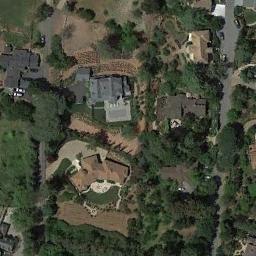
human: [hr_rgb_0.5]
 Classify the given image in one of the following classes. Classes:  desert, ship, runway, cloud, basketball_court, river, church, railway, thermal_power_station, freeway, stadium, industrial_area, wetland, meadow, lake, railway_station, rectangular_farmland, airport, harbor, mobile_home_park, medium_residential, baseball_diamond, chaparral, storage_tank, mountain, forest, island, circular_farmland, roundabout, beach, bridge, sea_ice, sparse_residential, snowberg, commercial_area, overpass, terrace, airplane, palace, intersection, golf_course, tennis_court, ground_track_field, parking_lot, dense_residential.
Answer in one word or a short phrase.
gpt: medium_residential